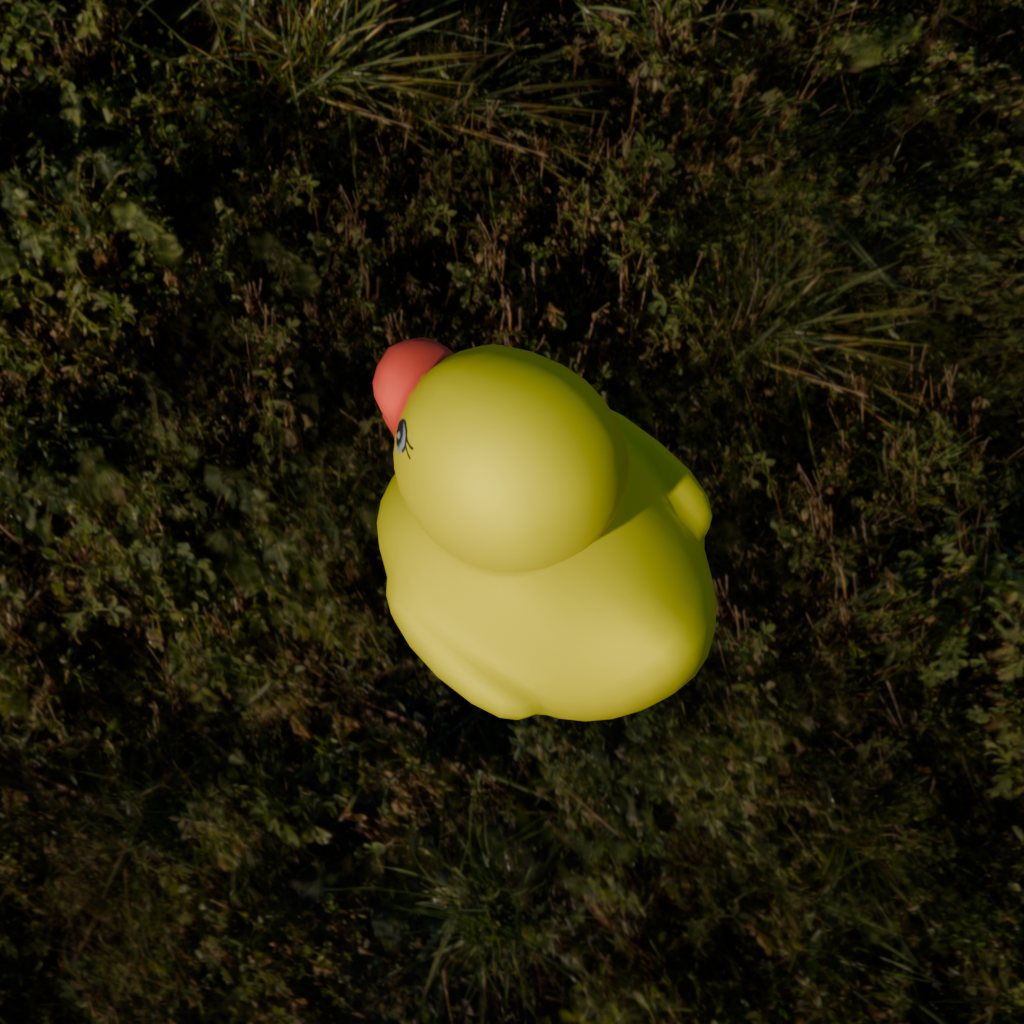
an image of a yellow rubber duck seen from <back_left_top> in a green field illuminated by the sun with a clear sky.